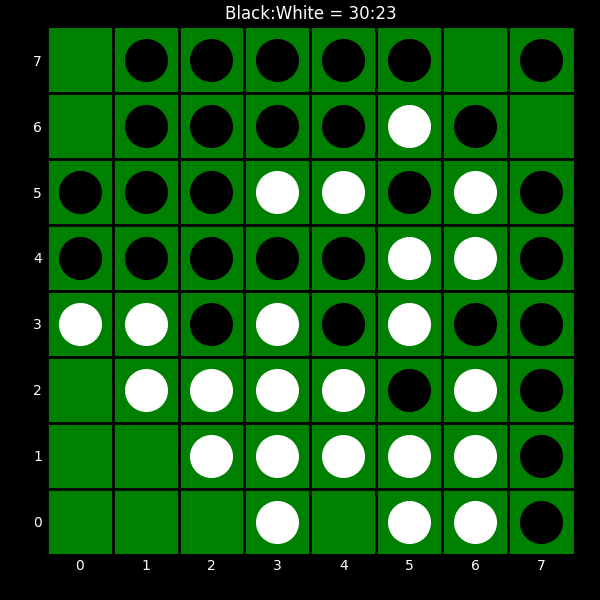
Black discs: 30
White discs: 23